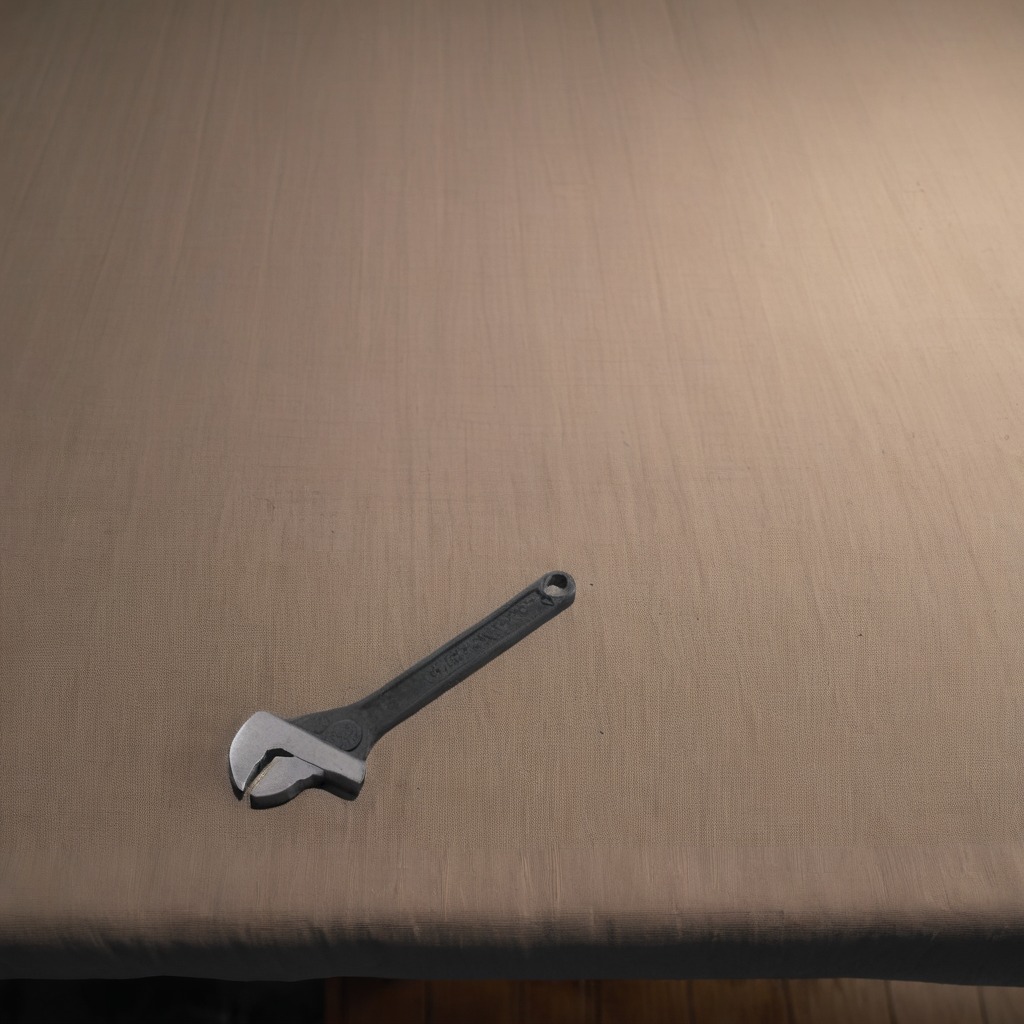
A wrench is lying on a wooden table inside a workshop at night.